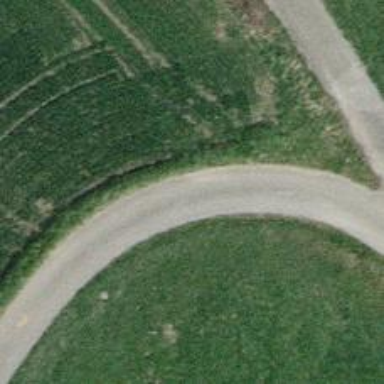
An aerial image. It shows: Well-maintained track road with grade 1 tracktype.